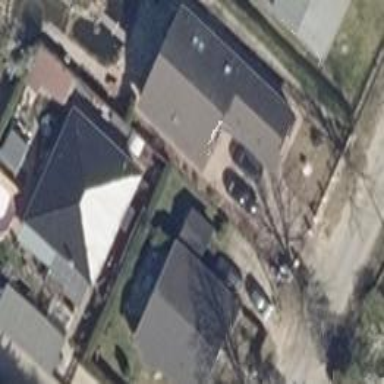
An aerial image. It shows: Detached building with gabled roof.